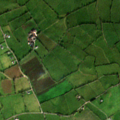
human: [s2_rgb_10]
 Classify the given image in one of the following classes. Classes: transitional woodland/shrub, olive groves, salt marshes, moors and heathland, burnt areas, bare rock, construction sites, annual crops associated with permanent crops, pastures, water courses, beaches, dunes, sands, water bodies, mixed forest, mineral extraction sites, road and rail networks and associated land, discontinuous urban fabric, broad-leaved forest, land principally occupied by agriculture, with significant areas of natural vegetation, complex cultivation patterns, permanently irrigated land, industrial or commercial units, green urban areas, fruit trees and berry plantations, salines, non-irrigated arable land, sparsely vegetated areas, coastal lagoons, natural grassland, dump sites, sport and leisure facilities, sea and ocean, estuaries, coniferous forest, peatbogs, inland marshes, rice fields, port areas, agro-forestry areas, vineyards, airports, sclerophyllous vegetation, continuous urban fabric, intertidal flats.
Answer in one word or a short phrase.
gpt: pastures